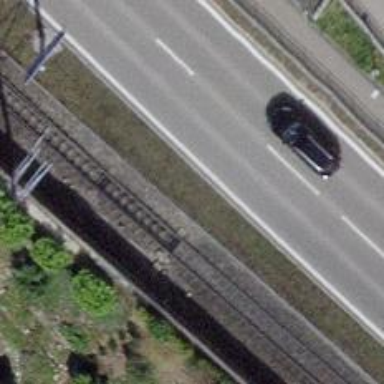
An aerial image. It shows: Narrow-gauge railway with electrified contact line.